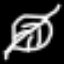
Label: leaf